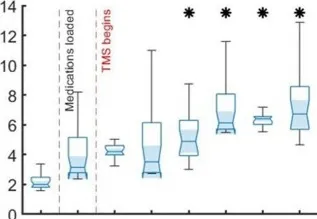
Spectral power density and ratios. Median spectral power density and power ratios. (B) Ratio of slow delta activity to faster delta activity, showing a significant increase in median power by the end of stimulation as compared to prior.
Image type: electrography (ekg)